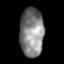
Tissue: skin
Cell type: Epithelial cells
Senescence score: 0.2443
Nuclear area (px): 1139
Mean DAPI intensity: 131.173